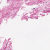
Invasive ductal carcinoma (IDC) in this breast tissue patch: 0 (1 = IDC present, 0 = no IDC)